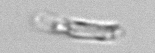
Label: Guinardia_striata